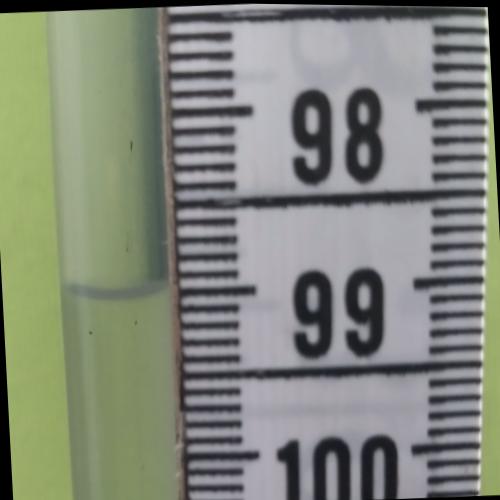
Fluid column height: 99.0 cm